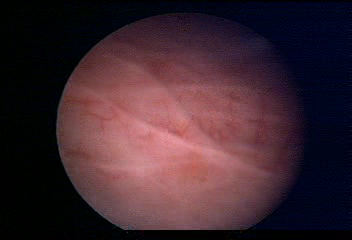
Modality: WLC
Class: Normal mucosa
Bladder cancer association: No